Field crop: maize
Growth stage: 2
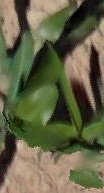
Species: maize